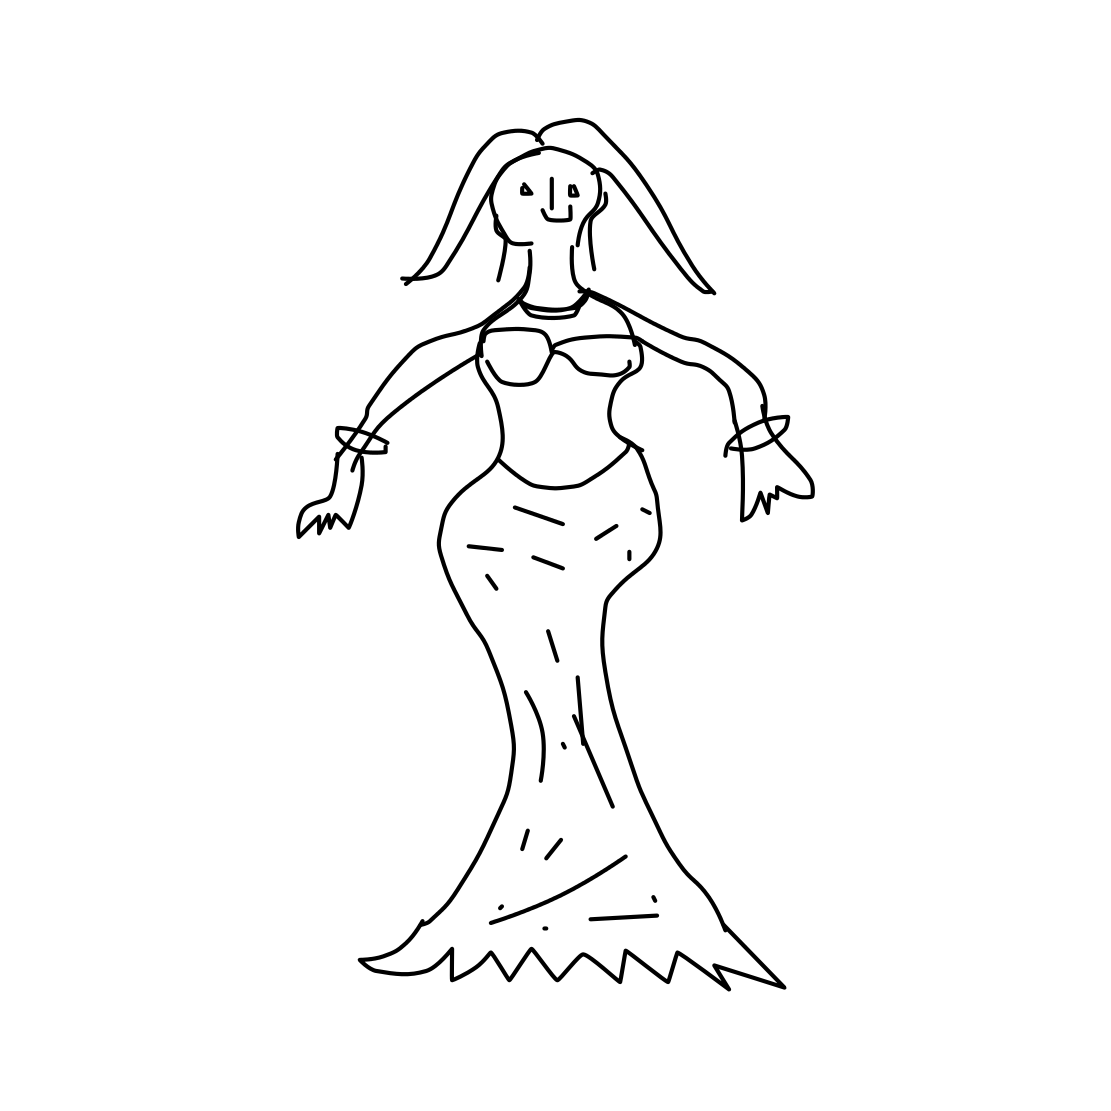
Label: mermaid